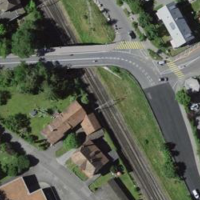
EUNIS habitat code: 57
Species observed at this site:
Polygonum aviculare